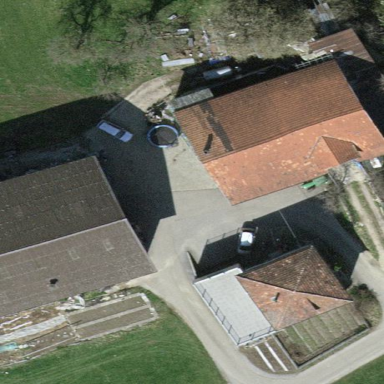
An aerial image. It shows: Farmyard area.